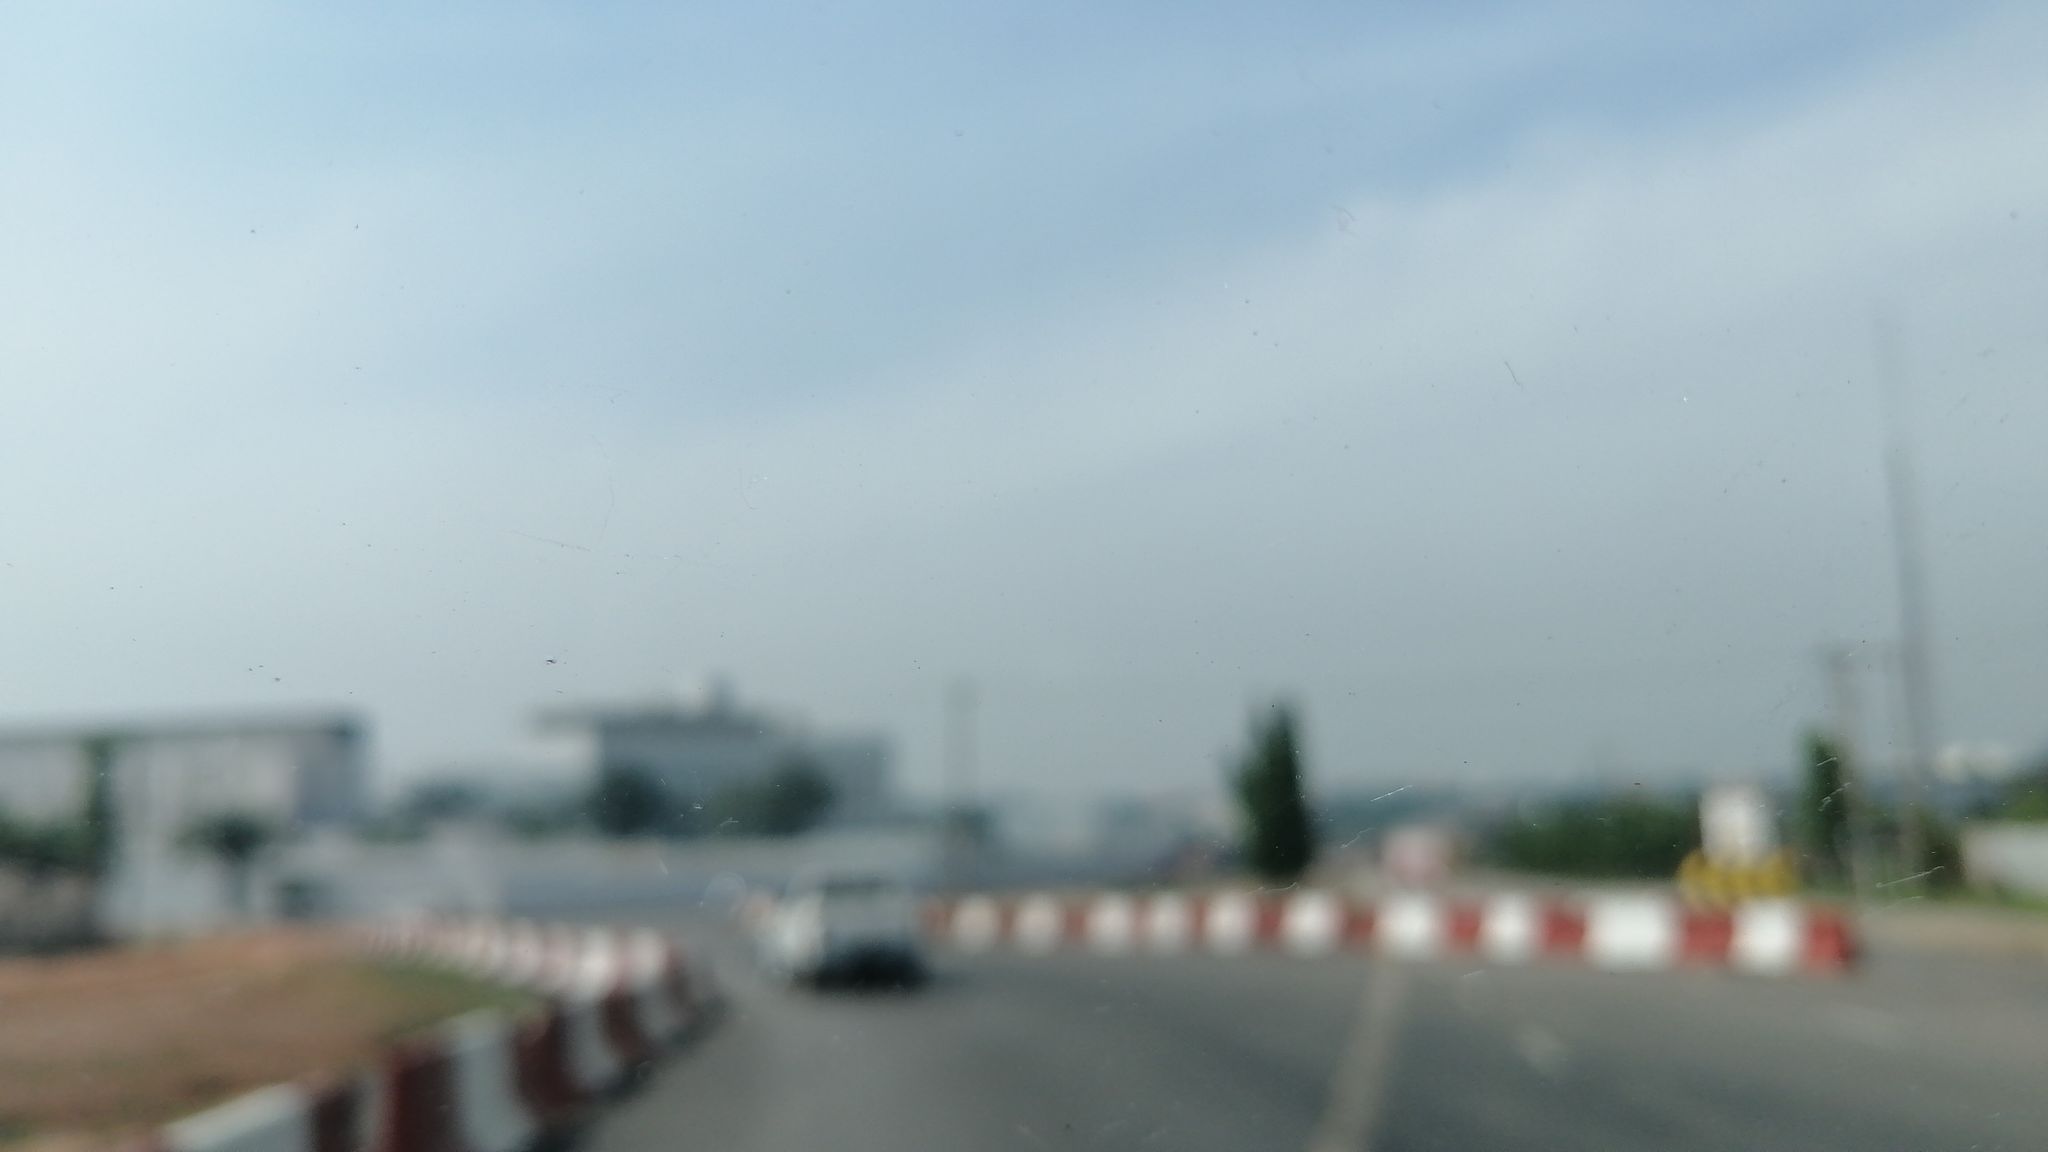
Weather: snowy
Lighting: day
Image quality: slightly poor
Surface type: driving surface
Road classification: secondary
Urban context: urban centre
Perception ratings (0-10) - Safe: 1.72, Lively: 7.05, Beautiful: 2.58, Boring: 5.31, Depressing: 1.7, Wealthy: 2.36